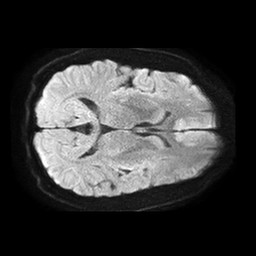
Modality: TRACE
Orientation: axial
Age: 47
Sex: male
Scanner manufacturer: philips
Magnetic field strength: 1.5 T
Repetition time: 4.6 s
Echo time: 0.08631 s